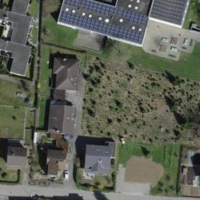
EUNIS habitat code: 54
Species observed at this site:
Cardamine pratensis